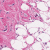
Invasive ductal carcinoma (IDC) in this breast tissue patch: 0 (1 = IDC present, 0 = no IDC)